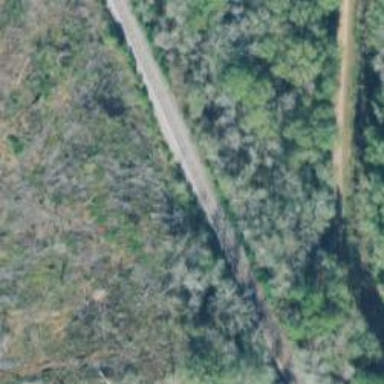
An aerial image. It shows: Railway track.